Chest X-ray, AP view. Patient: 43 years old, sex F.
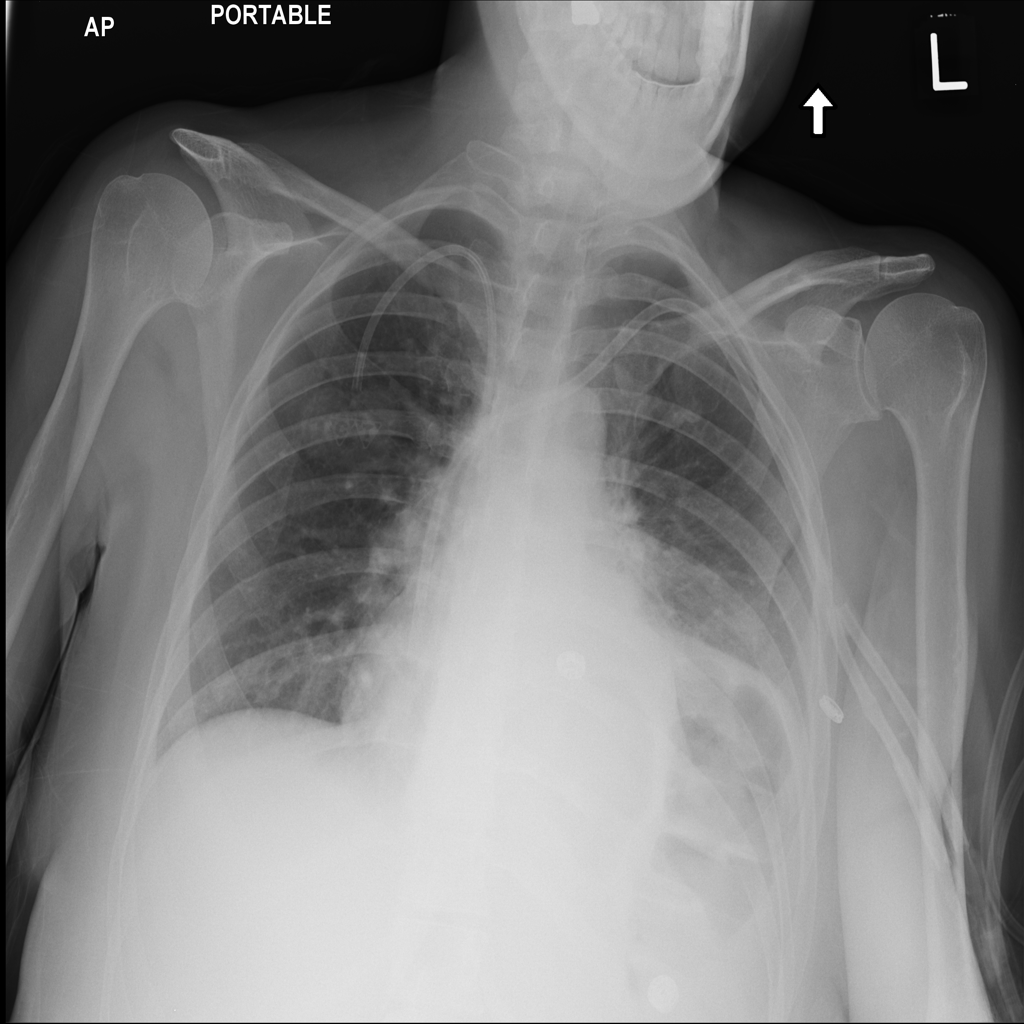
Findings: Infiltration